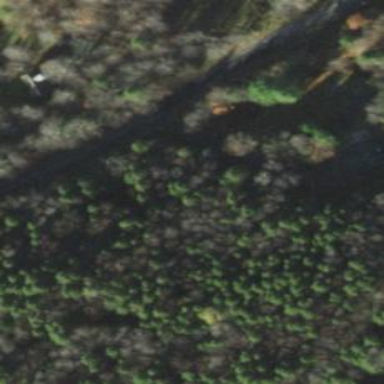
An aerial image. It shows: Evergreen needle-leaved woodland.